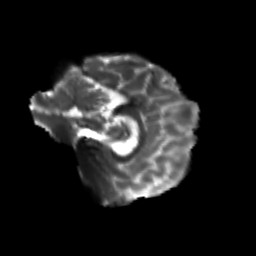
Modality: T2w
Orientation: sagittal
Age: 23
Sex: female
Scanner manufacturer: siemens
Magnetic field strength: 3 T
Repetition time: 3.5 s
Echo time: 0.104 s